Question: I'm working on an algorithm for drawing a mindmap. The main point there is to intelligently arrange the nodes, so that there are no overlaps and it looks nicely distributed. As an example see this screenshot (from <URL>:

Any ideas on how to arrange this structure nicely, given the space that each node occupies? Do you know of any codes that I could look into (something a bit simpler that graphviz)?
Before it comes up, I am not looking for "physical simulation" algorithms such as <URL>, or finished programs like dot. In the end I want to implement it in JS, but for understanding the algorithm any language is fine.
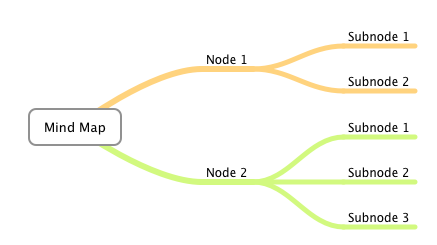
Answer: I guess you could do this with CSS only. Give the right classes with JS to your nodes, and CSS will take care of arranging them as necessary.
For example, you can set 'margin: 1em 0 1em 0' on each node so that it has enough space, etc etc.